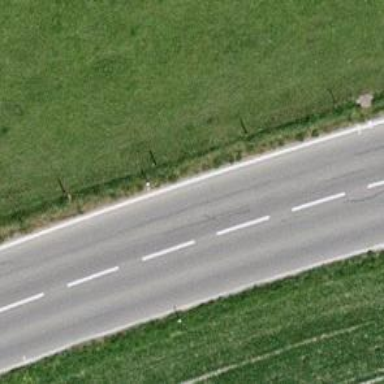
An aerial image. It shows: Primary highway.